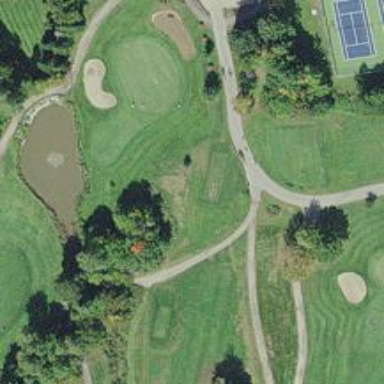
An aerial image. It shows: Golf cartpath that is also road path.